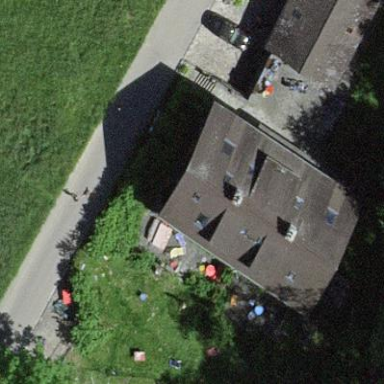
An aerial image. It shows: Simple house.